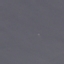
Land use / land cover class: SeaLake